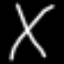
Label: line